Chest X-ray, PA view. Patient: 47 years old, sex F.
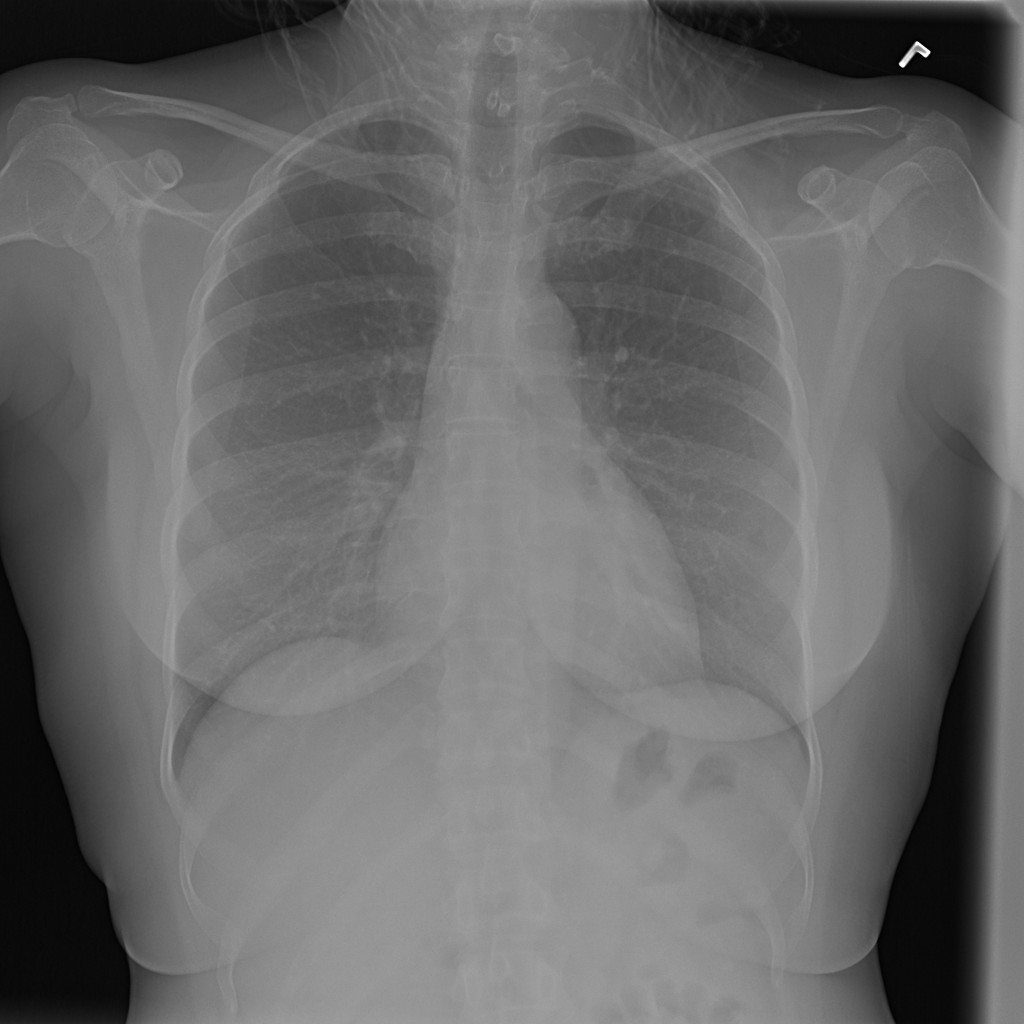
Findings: No Finding